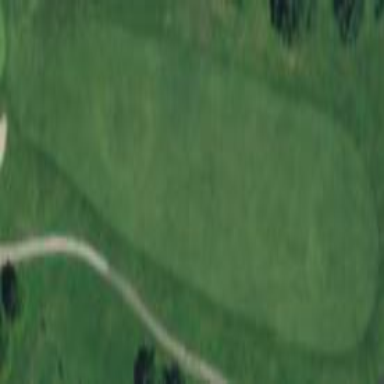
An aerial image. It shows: Grassy golf fairway.